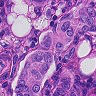
Metastatic tissue present: yes